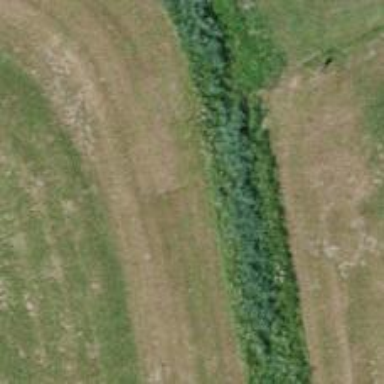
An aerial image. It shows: Culvert tunnel underneath ditch.